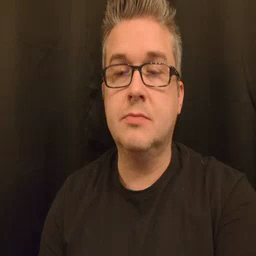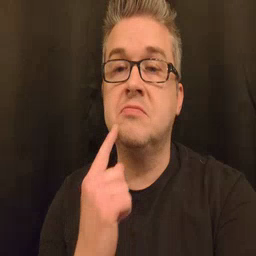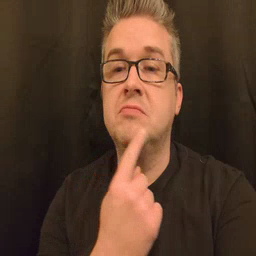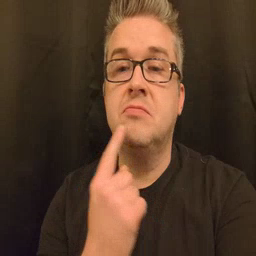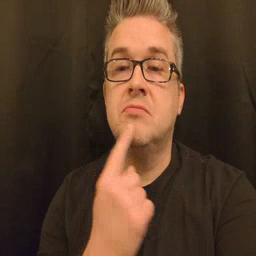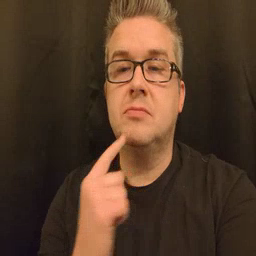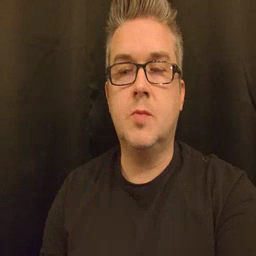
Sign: chin